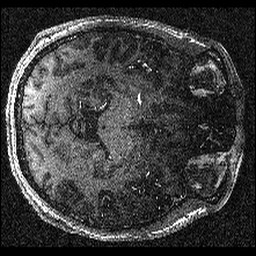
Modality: T1w
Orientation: axial
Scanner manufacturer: siemens
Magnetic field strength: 6.98 T
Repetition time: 3.58 s
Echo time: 0.00241 s